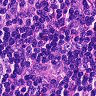
Metastatic tissue present: no